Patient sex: F
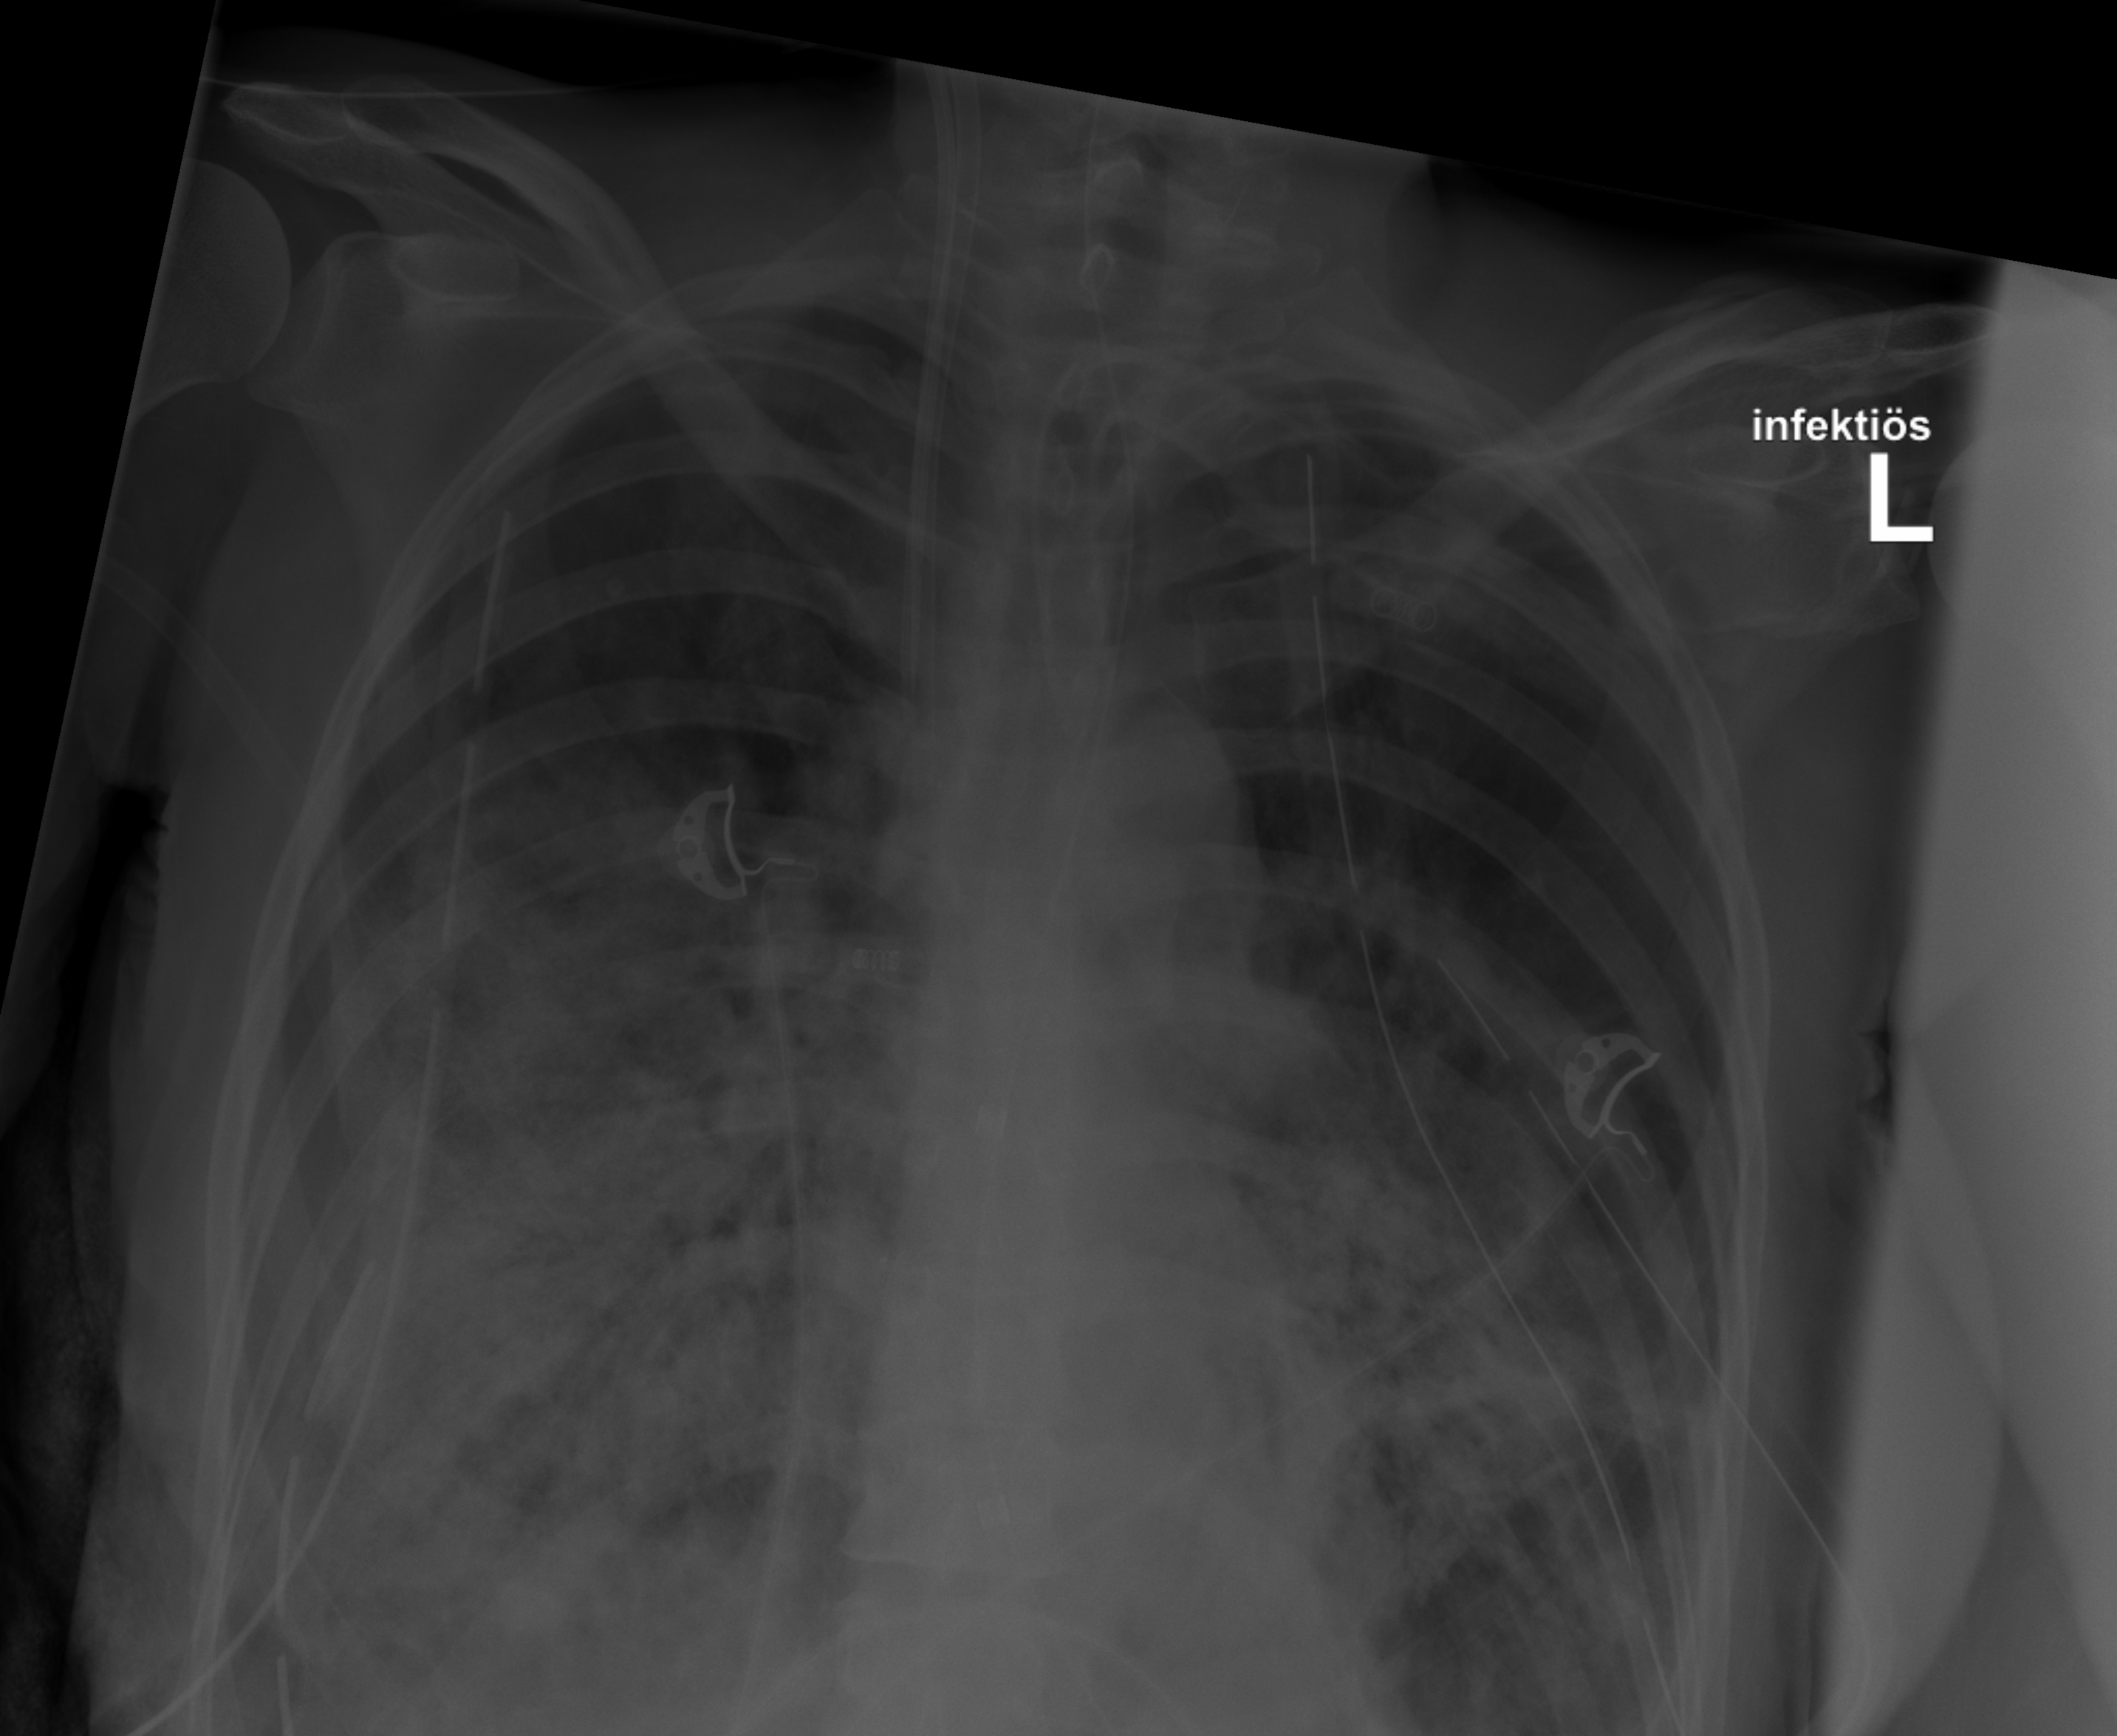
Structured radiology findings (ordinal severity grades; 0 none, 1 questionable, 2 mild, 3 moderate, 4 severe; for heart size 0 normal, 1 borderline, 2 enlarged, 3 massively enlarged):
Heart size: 0
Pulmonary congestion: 0
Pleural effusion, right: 2
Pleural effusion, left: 0
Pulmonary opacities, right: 3
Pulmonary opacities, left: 3
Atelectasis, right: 0
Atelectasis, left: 0